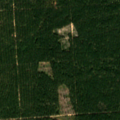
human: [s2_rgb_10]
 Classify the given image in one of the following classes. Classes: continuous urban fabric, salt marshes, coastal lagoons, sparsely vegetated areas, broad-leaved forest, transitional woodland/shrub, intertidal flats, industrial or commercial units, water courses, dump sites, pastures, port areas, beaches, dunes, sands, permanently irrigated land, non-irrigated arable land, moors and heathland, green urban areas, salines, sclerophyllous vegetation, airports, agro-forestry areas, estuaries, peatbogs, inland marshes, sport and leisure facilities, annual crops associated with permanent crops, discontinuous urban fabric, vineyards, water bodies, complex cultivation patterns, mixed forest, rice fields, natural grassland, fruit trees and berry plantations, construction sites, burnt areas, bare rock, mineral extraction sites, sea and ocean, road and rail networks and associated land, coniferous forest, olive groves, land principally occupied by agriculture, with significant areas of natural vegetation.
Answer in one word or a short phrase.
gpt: coniferous forest